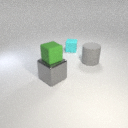
small cyan rubber cube to the left of large gray rubber cylinder